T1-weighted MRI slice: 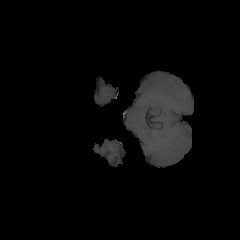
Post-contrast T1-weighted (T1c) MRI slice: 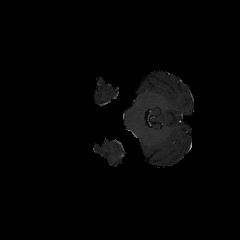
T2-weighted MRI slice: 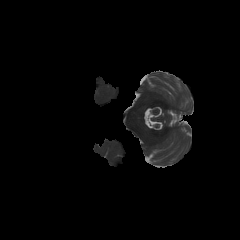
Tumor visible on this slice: no